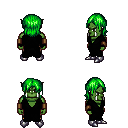
a pixel art fantasy rpg character, male body template, orc, green skin, black robe, gold greaves, green long bangs hairstyle, leather bracers, metal boots, four views (front, back, left, right), 2x2 character sprite sheet, small pixel art, hard edges, no anti-aliasing